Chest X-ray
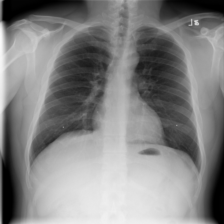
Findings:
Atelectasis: negative
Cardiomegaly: negative
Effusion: negative
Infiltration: negative
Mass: negative
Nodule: negative
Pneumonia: negative
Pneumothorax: negative
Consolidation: negative
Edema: negative
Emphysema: negative
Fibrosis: negative
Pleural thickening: negative
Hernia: negative